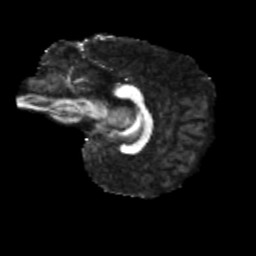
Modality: FA
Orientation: sagittal
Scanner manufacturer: siemens
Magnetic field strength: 3 T
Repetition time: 4 s
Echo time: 0.0594 s